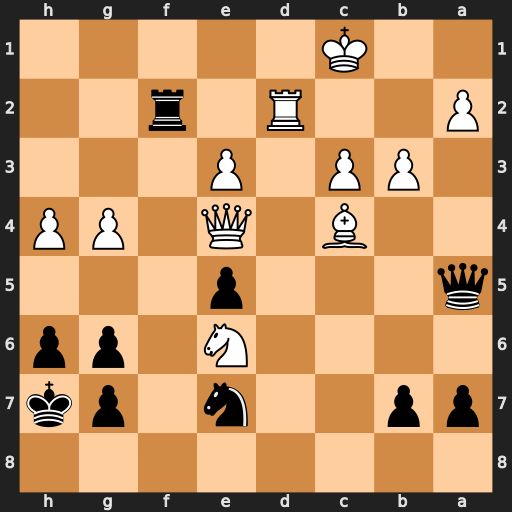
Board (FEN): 8/pp2n1pk/4N1pp/q3p3/2B1Q1PP/1PP1P3/P2R1r2/2K5
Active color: b
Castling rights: -
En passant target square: -
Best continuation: Qxc3+ Qc2 Qa1+ Qb1 Qxb1+ Kxb1 Rxd2